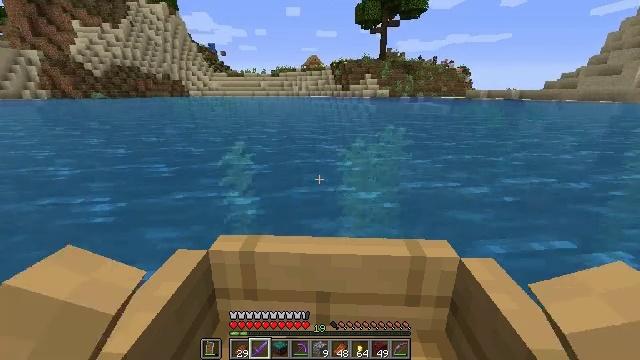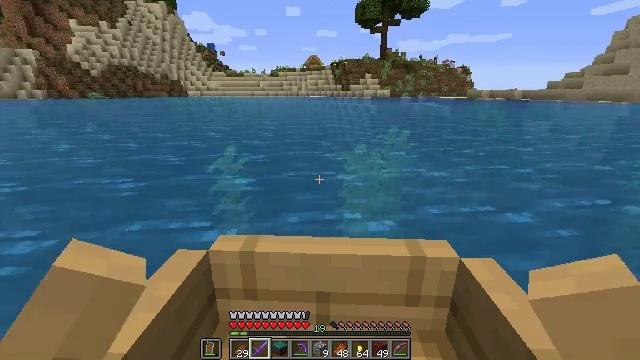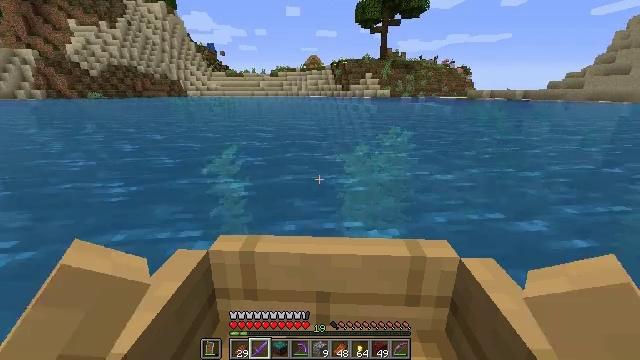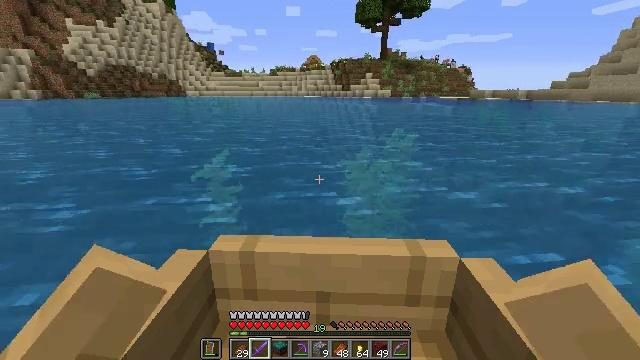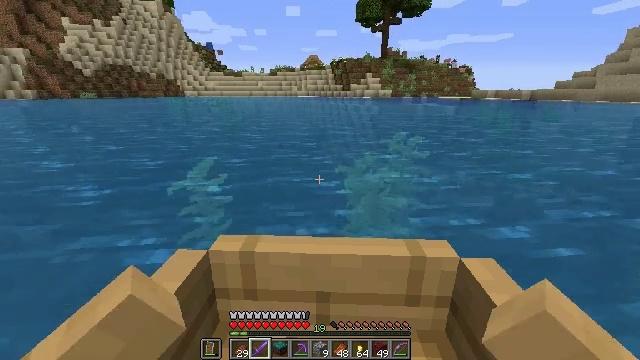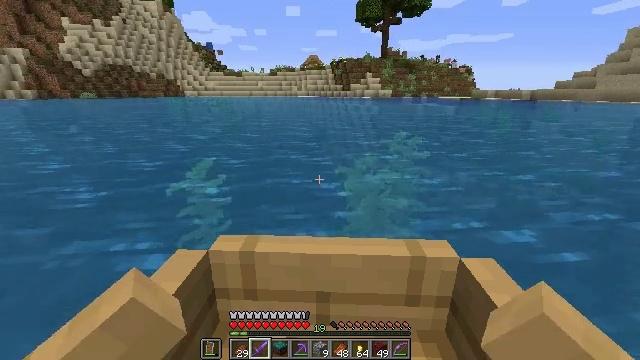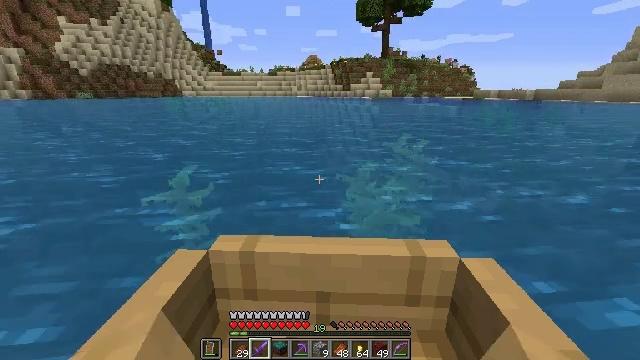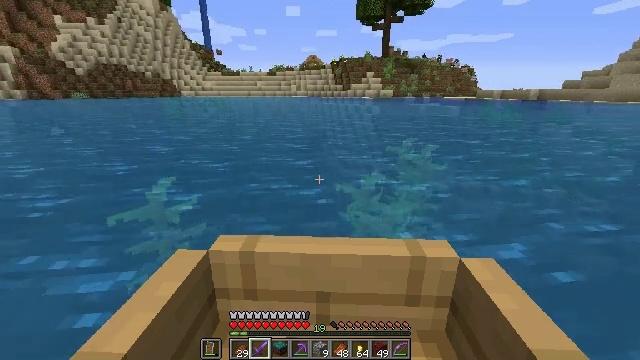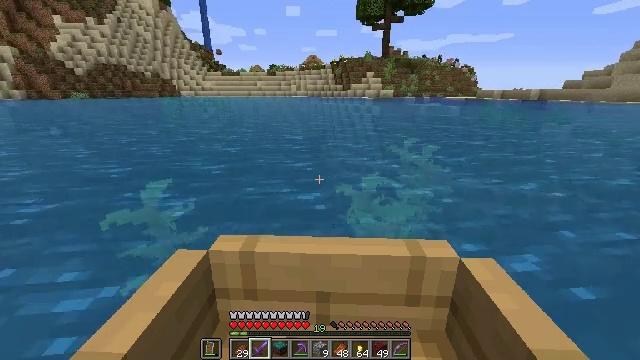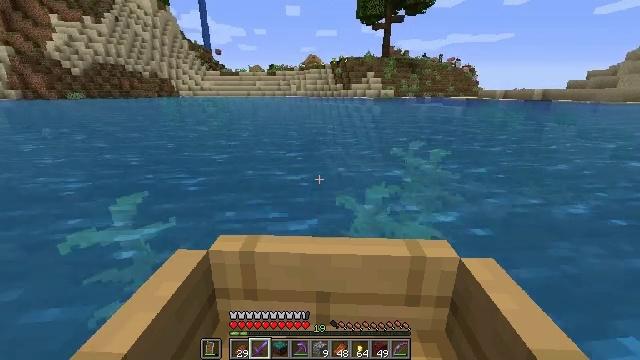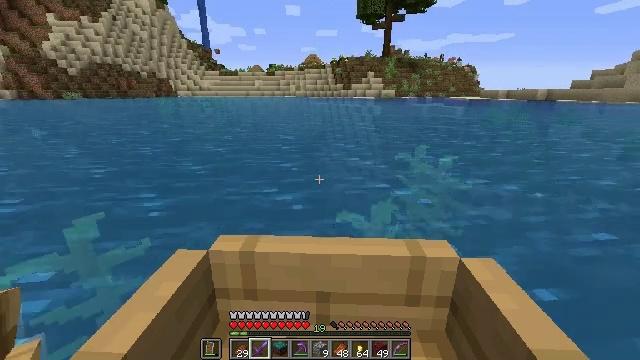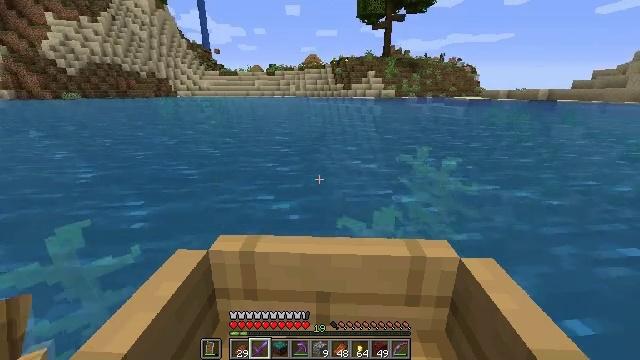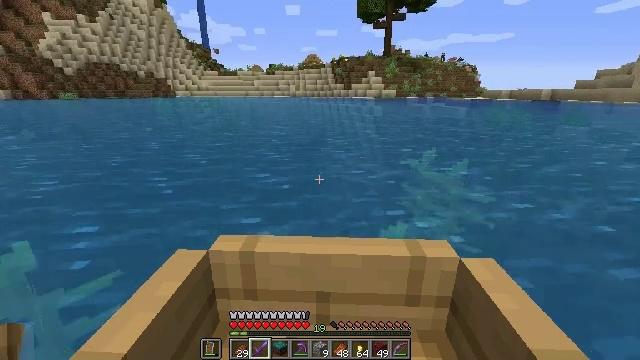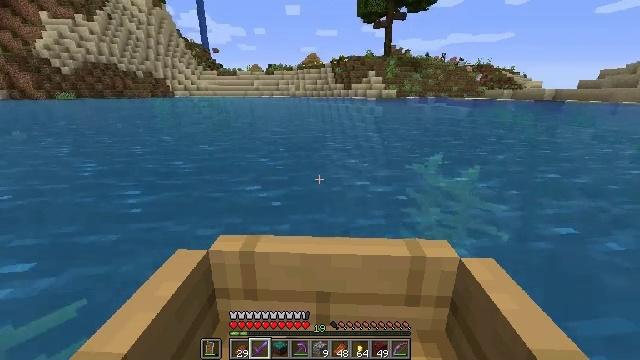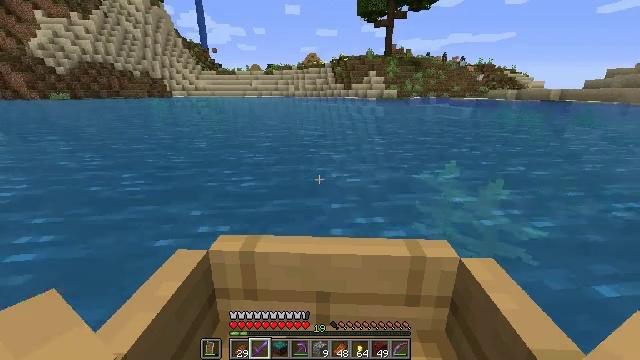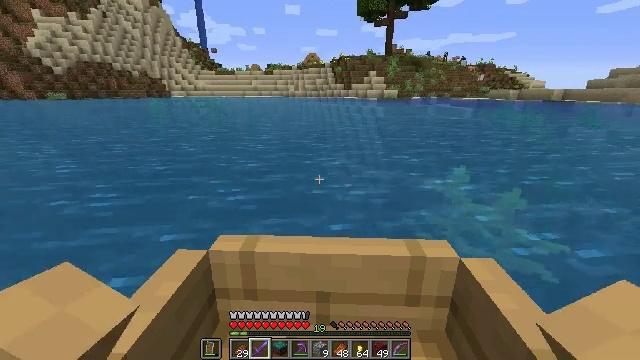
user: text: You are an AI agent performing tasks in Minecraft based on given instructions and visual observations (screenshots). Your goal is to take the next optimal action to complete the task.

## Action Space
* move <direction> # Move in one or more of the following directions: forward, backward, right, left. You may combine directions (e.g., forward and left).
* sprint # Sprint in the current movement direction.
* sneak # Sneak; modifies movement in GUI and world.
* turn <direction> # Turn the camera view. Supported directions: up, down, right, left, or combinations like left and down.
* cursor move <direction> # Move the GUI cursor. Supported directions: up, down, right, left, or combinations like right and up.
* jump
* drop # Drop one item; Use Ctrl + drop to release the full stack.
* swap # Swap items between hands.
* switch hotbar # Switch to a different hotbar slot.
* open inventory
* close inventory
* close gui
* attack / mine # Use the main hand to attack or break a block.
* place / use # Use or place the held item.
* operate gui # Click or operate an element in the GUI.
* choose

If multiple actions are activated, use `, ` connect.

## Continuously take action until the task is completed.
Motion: motion action
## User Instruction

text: Remove the tall grass to clear the area.
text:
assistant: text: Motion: move forward
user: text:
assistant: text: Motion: move forward
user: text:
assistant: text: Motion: move forward
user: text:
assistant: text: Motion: move forward
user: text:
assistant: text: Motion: move forward
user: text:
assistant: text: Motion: move forward
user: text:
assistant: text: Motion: move forward
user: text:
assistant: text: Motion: move forward
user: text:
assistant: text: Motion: move forward
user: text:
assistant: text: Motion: move forward
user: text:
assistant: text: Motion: move forward
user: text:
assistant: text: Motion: move forward
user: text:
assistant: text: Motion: move forward
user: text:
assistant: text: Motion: move forward
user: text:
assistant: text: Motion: move forward
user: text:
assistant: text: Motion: move forward
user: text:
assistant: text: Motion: move forward
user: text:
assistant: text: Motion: move forward
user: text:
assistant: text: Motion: move forward
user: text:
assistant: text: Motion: move forward
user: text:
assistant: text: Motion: move forward
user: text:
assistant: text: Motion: move forward
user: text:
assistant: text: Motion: move forward
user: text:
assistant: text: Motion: move forward
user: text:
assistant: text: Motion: move forward
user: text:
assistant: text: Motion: move forward
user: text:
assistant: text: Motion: move forward
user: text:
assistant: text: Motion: move forward
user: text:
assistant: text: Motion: move forward
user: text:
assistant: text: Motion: move forward